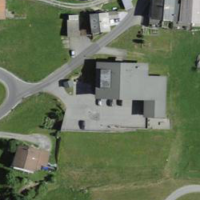
EUNIS habitat code: 54
Species observed at this site:
Achillea millefolium